Brain MRI, t1w sequence, axial 2D slice.
Patient: age 52, sex M, weight 78 kg, height 1.78 m
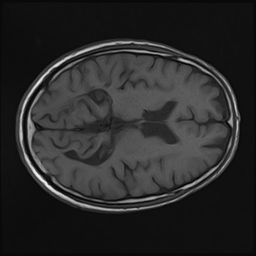